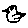
Label: bird